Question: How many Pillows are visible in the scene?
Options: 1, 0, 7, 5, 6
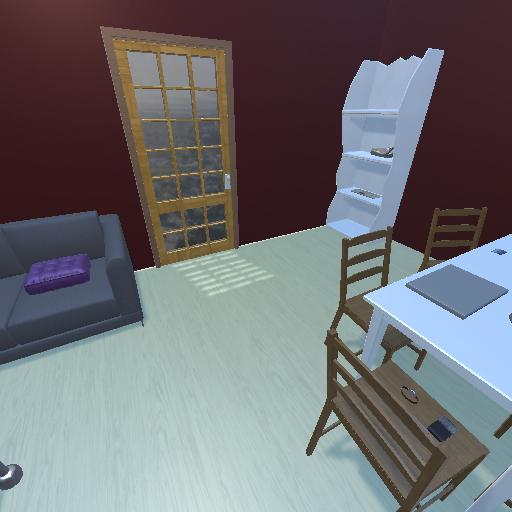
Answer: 1